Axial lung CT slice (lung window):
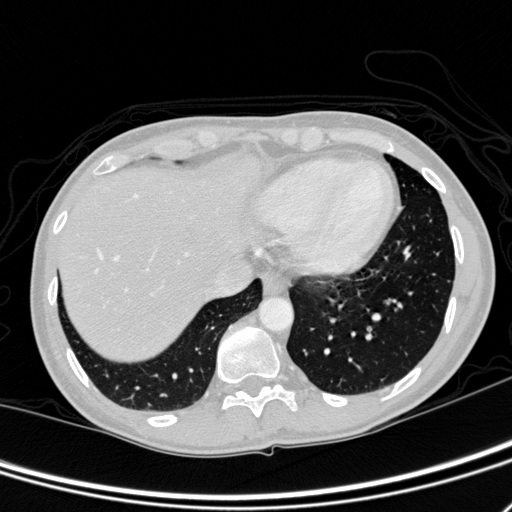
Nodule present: no